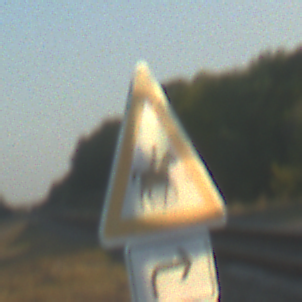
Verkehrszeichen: ReiterLinks
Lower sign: RichtungsangabeDurchPfeile5
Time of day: SunriseSunset
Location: Outdoor (RoadRail)
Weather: Clear
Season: NotSpecified
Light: Natural